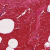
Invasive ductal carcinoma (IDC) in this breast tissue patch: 0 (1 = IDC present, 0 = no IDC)